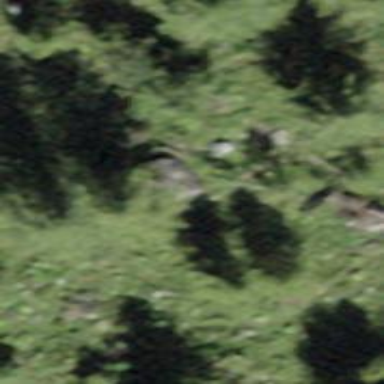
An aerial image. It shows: Forest area.